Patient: sex F, age 76
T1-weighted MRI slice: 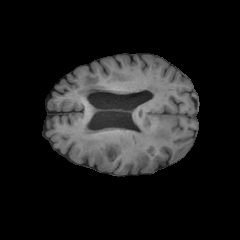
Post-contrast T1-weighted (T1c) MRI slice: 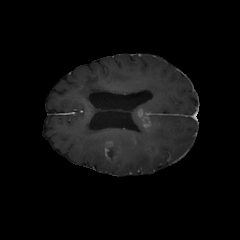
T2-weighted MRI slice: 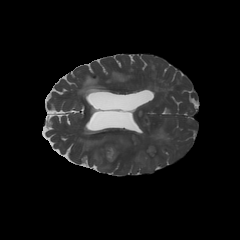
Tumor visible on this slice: yes
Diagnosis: Glioblastoma, IDH-wildtype
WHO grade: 4